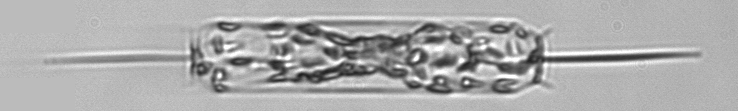
Label: Ditylum_brightwellii